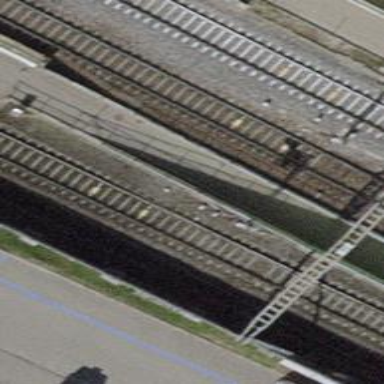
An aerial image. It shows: Railway signal.